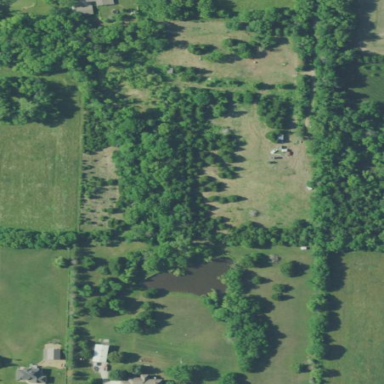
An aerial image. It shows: Beautiful woodland area.